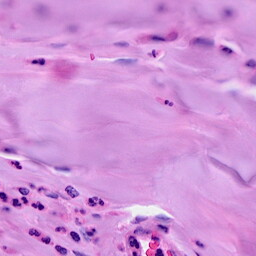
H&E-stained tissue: Breast